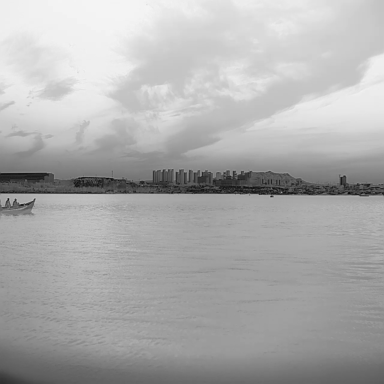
There are five bulk_carriers in the infrared image.